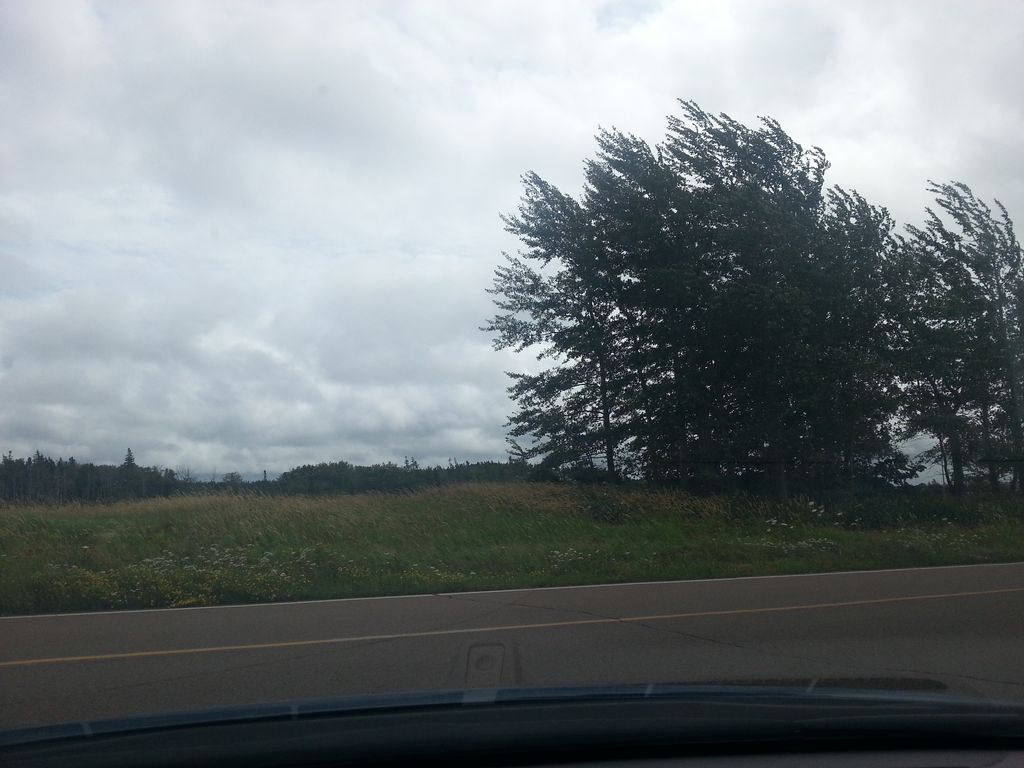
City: charlottetown